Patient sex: M
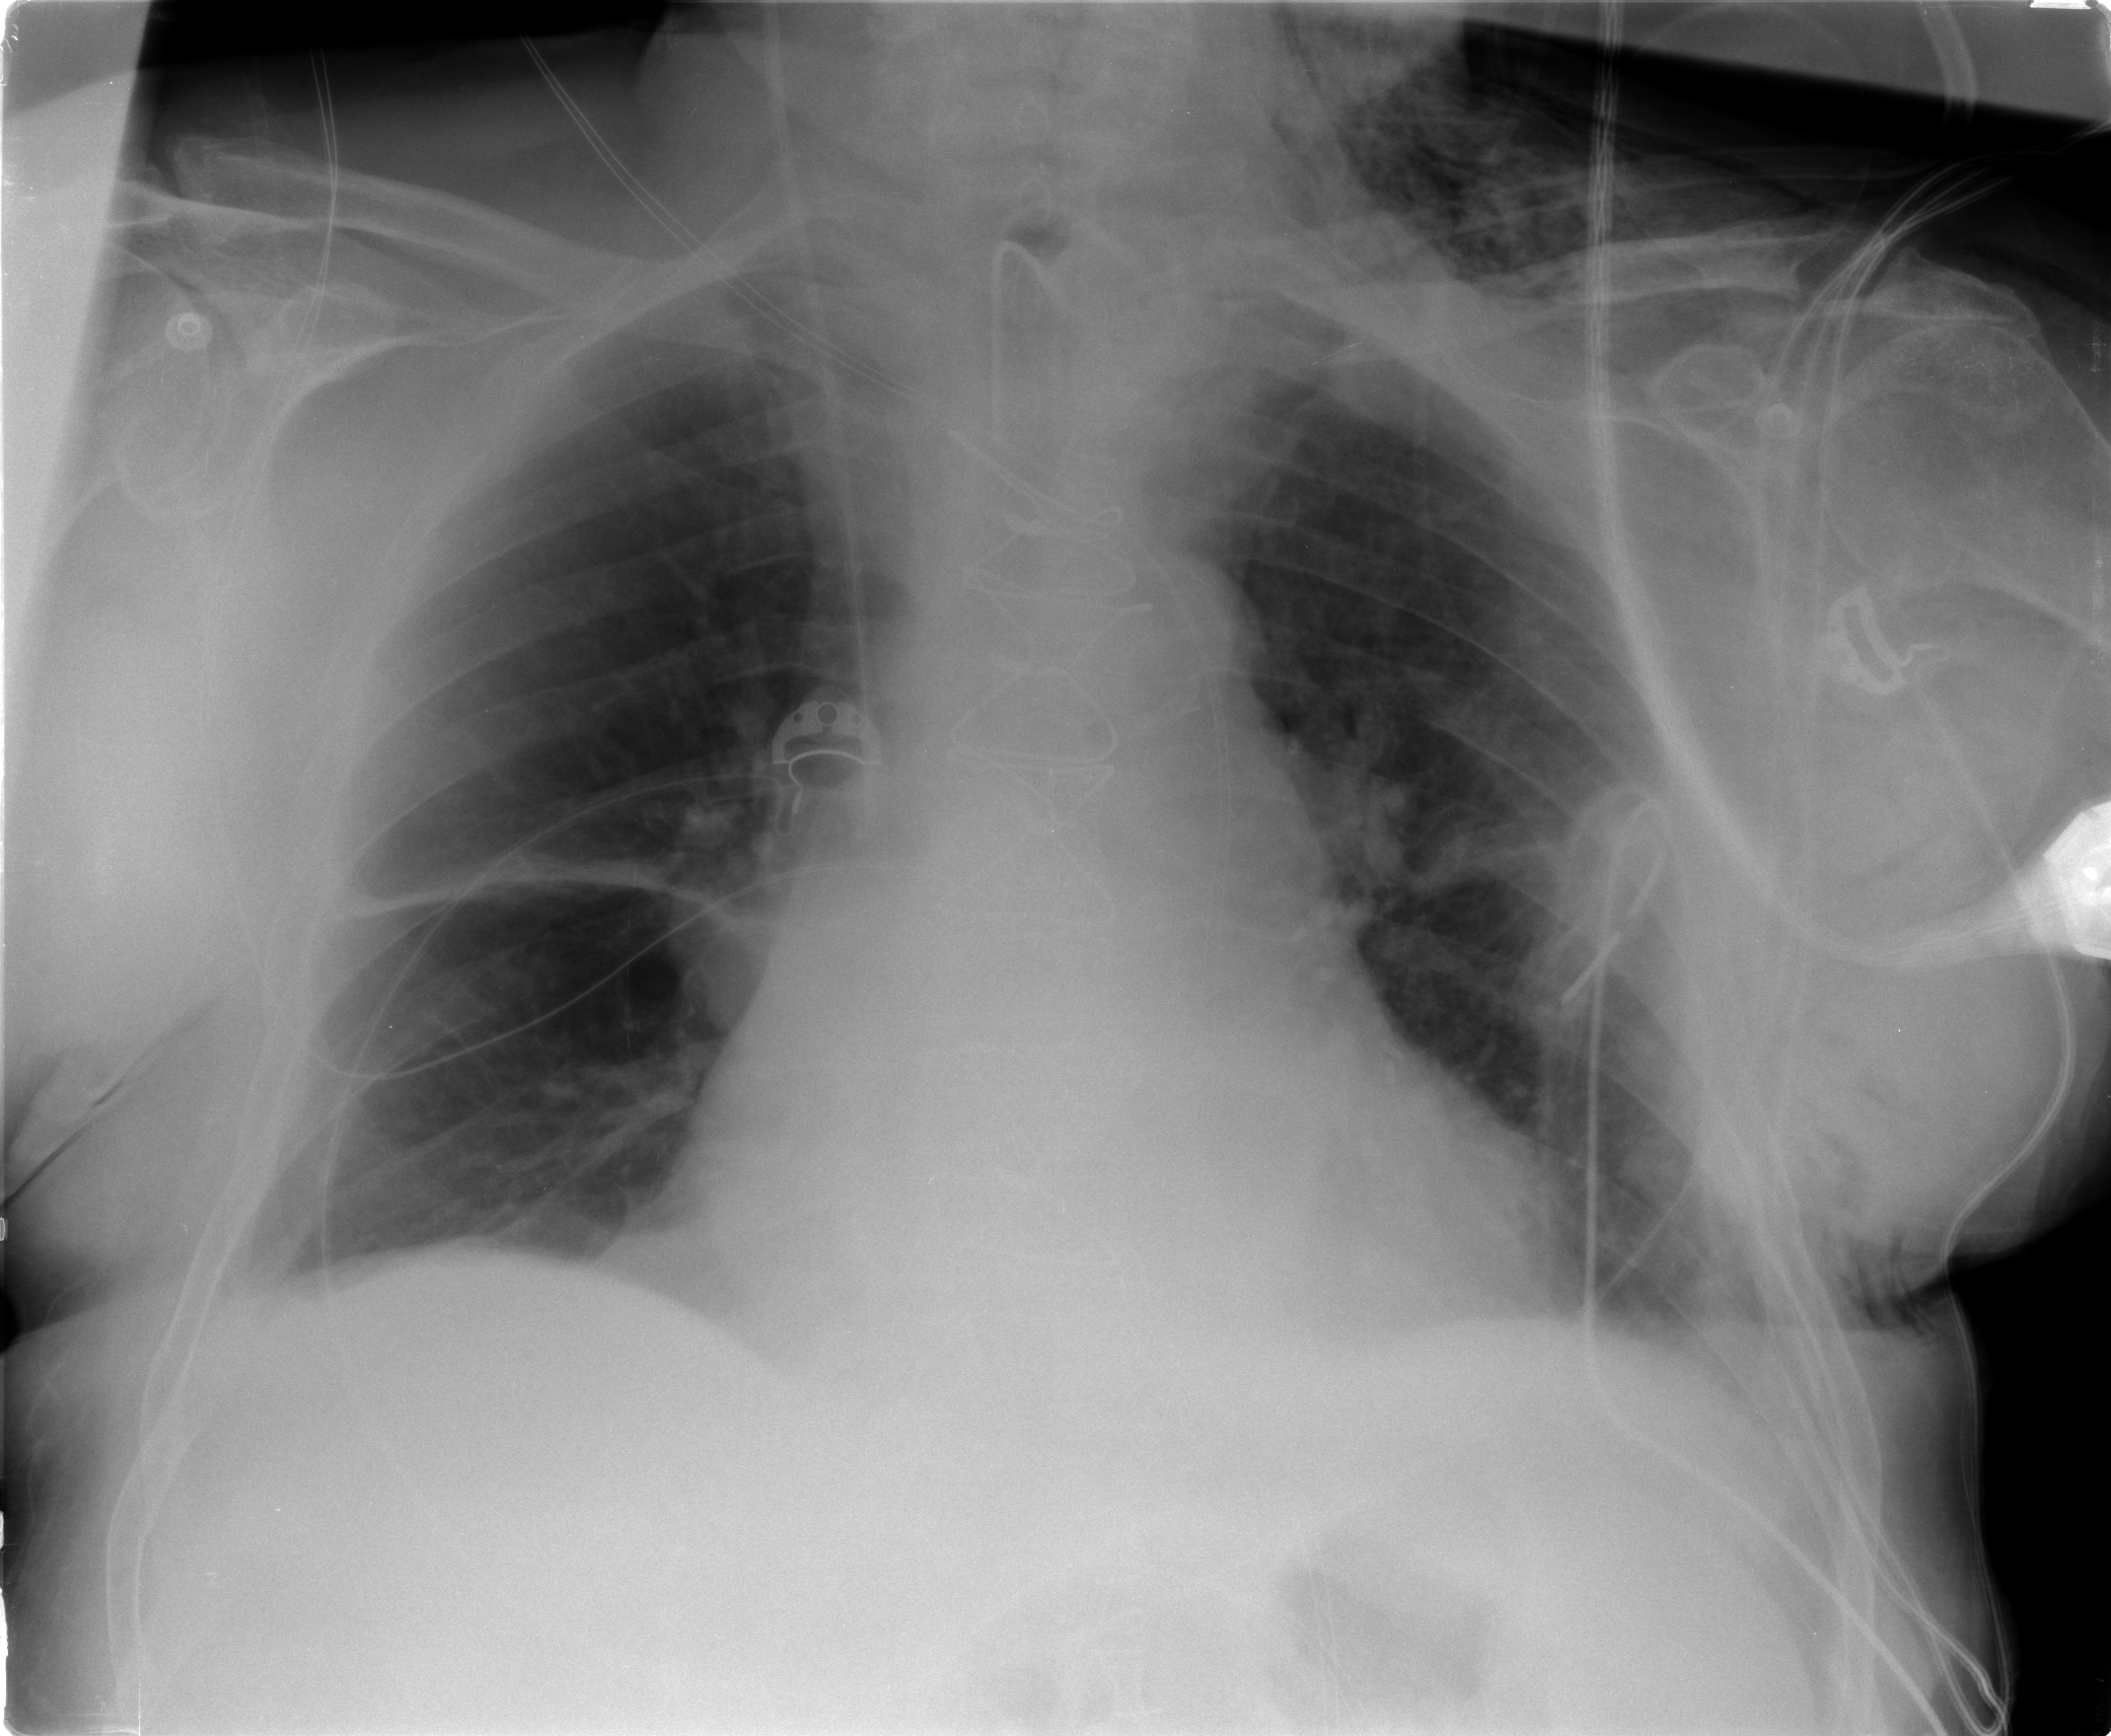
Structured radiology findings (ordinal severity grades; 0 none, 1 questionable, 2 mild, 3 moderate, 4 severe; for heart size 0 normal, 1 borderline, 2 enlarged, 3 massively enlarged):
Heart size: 1
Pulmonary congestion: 1
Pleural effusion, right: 2
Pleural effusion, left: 2
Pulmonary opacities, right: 0
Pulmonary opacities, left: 0
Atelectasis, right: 2
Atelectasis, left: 2